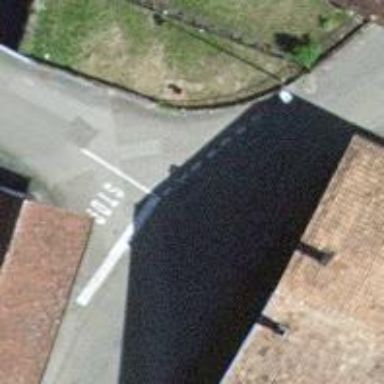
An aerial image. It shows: Residential road with asphalt surface.